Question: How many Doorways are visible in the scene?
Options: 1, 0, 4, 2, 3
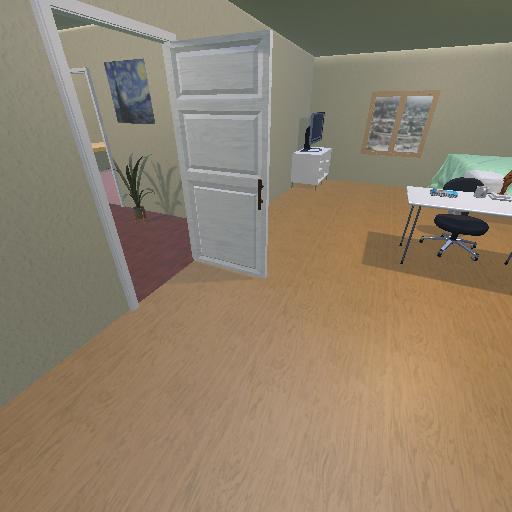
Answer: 1